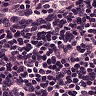
Metastatic tissue present: no